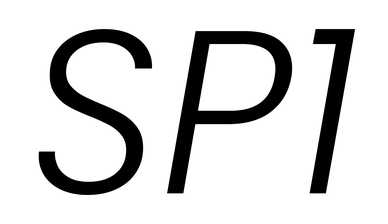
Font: Poppins-LightItalic